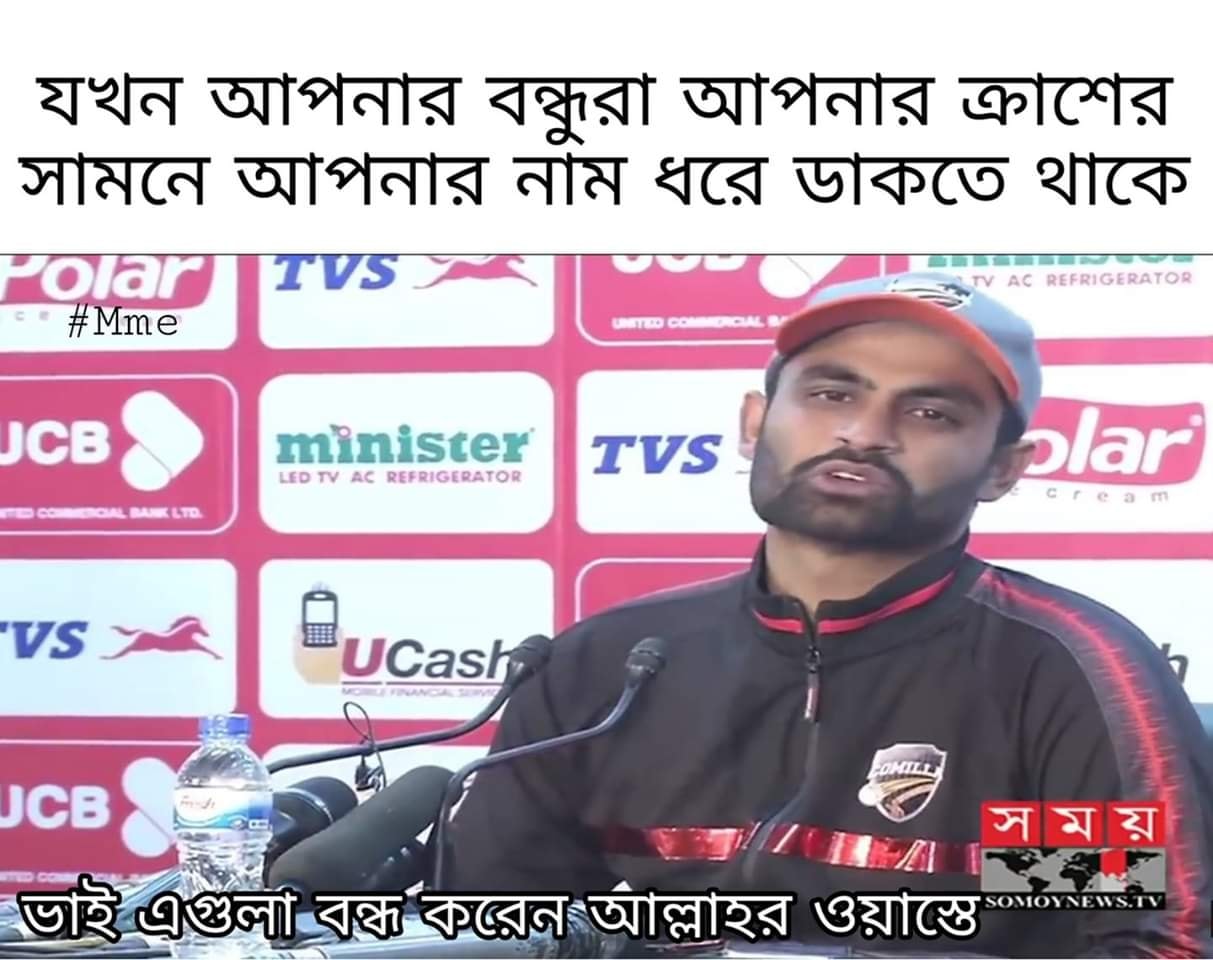
Caption: যখন আপনার বন্ধুরা আপনার ক্রাশের সামনে আপনার নাম ধরে ডাকতে থাকে    ভাই এগুলা বন্ধ করেন আল্লাহর ওয়াস্তে
Label: non-hate